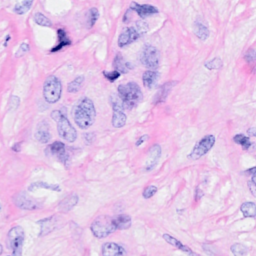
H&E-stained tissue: Breast